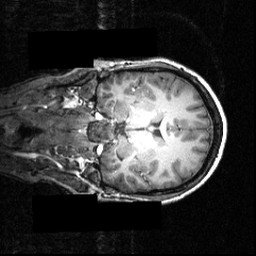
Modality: T1w
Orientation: coronal
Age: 23
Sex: female
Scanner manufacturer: siemens
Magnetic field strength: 3.951 T
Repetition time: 1.5 s
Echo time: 0.00335 s